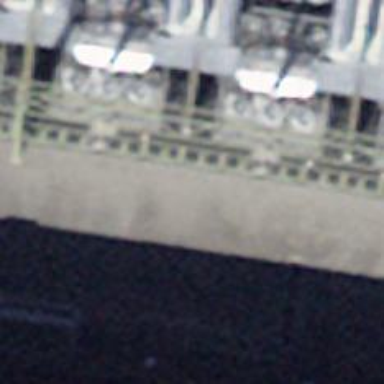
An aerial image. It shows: Insulator used in power equipment.